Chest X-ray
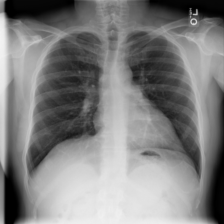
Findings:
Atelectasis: negative
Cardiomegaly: negative
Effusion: negative
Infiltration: negative
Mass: negative
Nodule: negative
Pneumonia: negative
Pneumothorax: negative
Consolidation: negative
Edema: negative
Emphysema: negative
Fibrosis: negative
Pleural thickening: negative
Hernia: negative